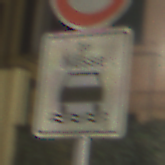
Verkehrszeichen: BeiNaesse
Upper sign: Geschwindigkeit90
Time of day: Night
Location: Outdoor (Urban)
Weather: PartlyCloudy
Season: NotSpecified
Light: Artificial